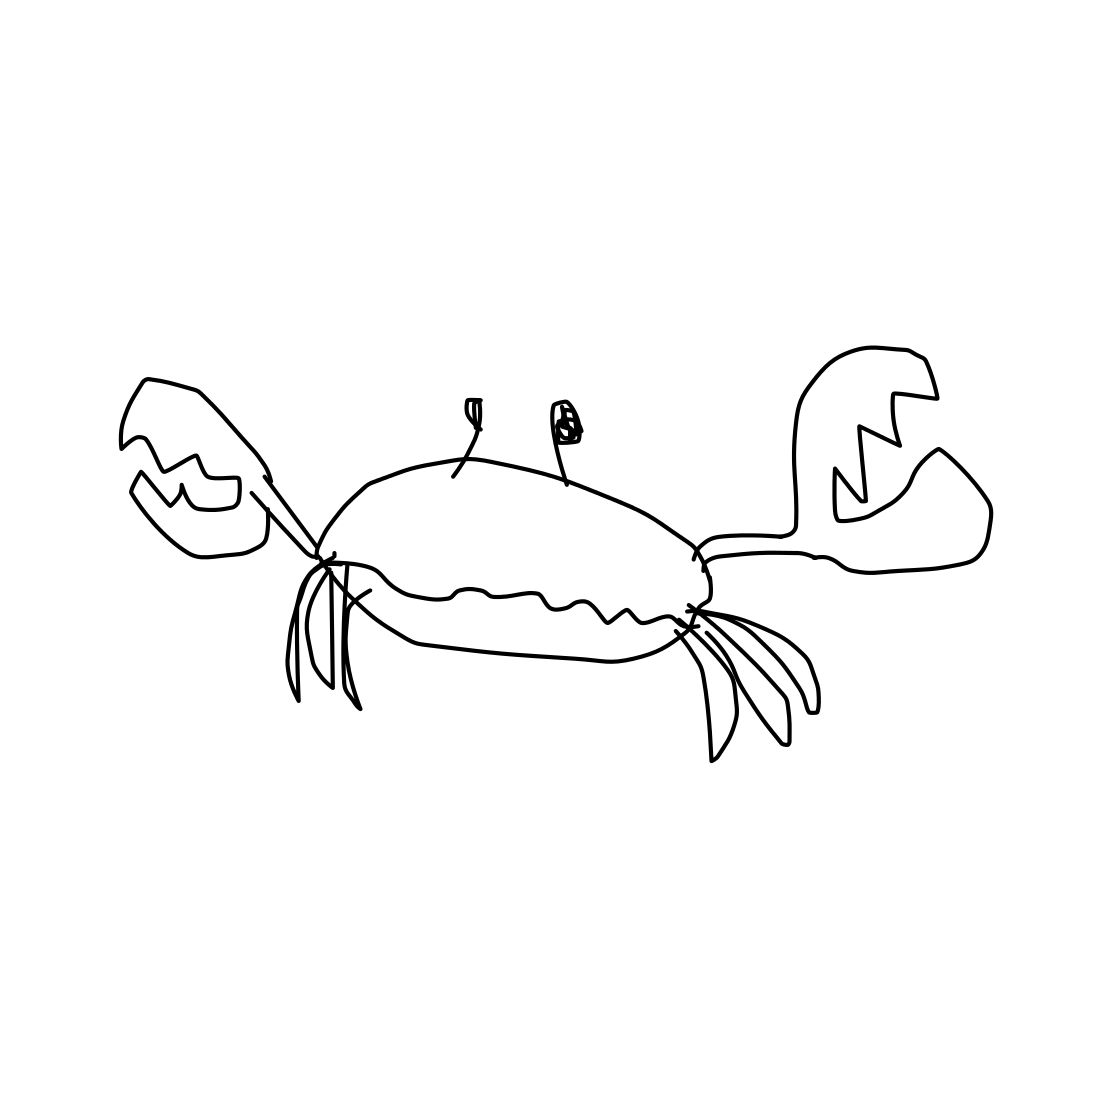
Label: crab